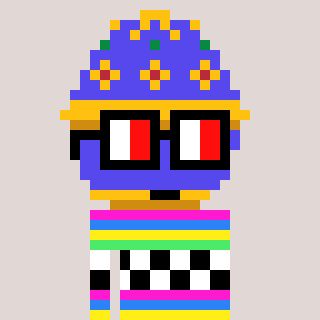
a pixel art character with square glasses with black frames and red eyes, a faberge-shaped head and a foggrey-colored body on a warm background